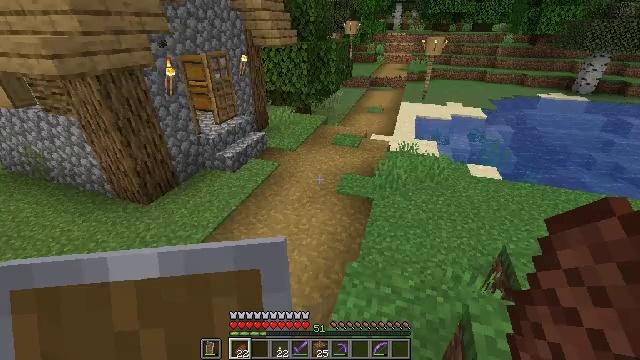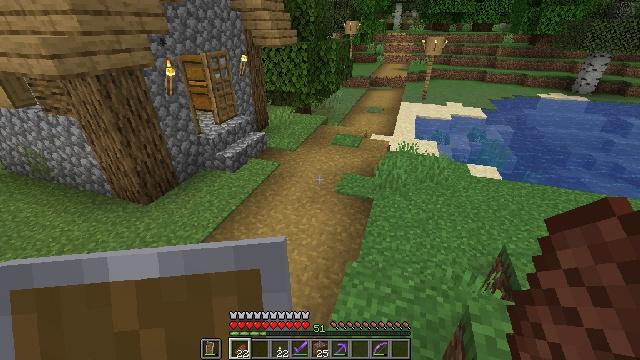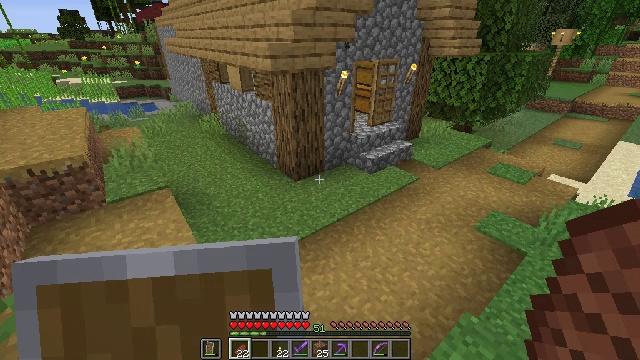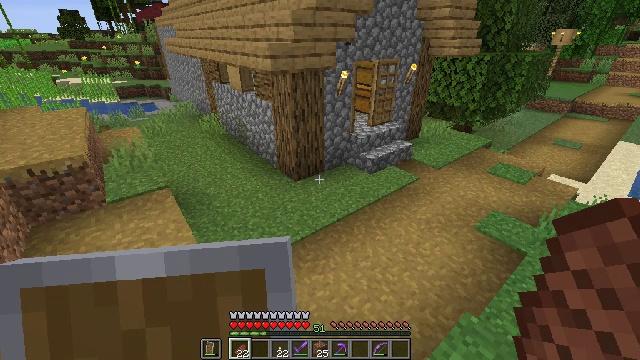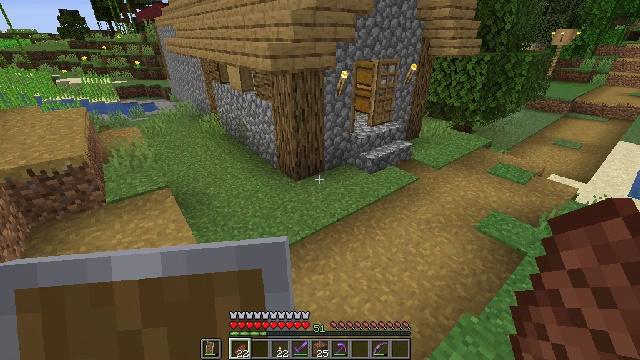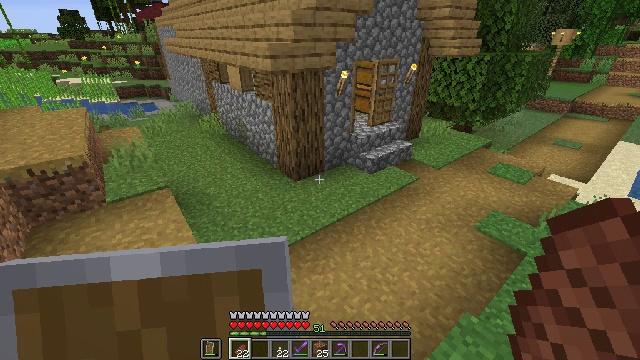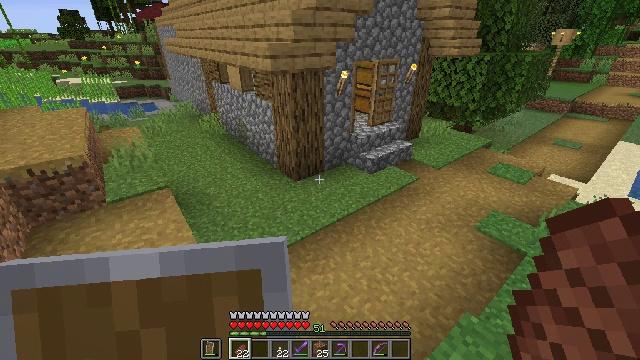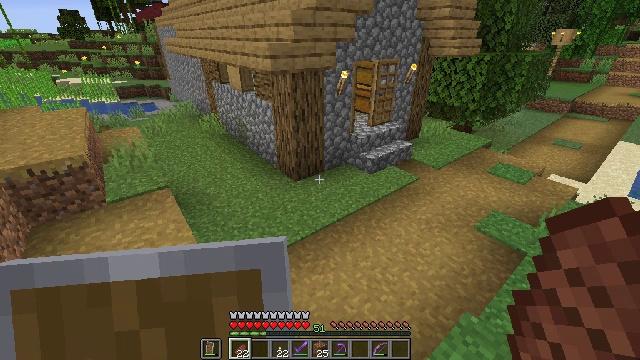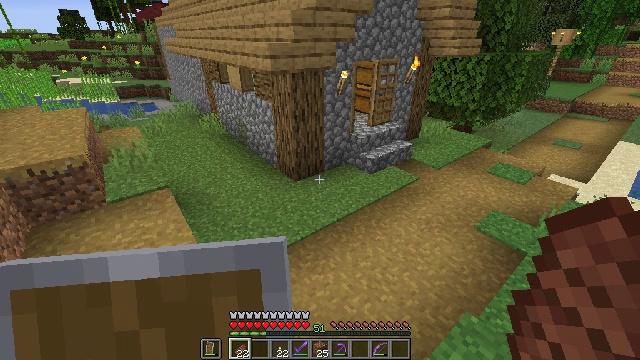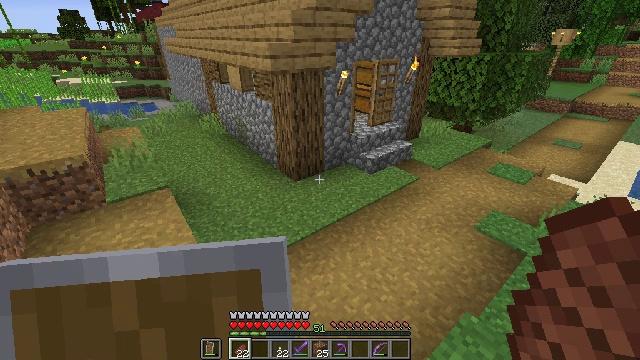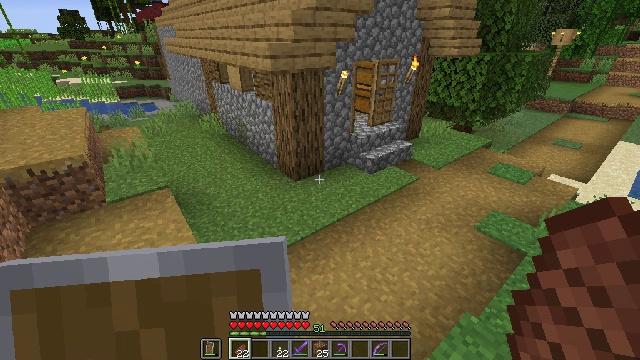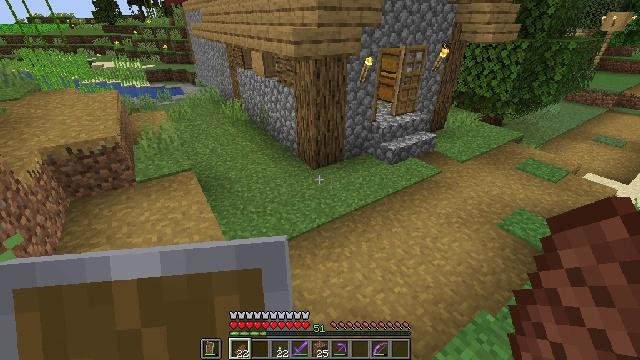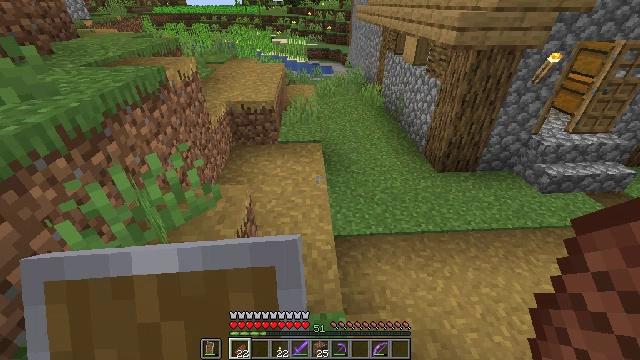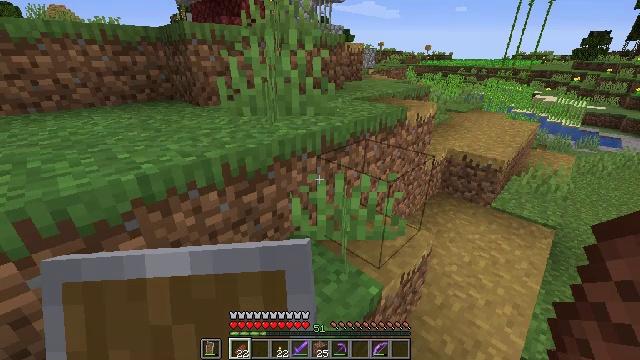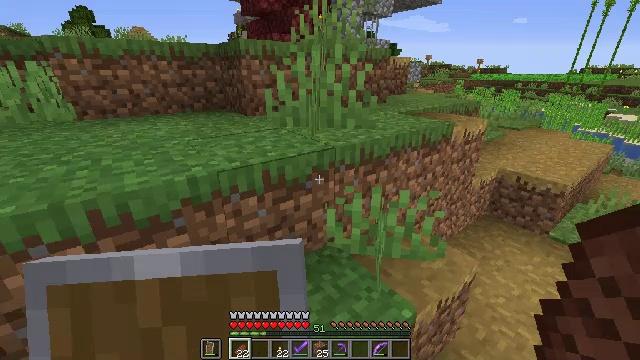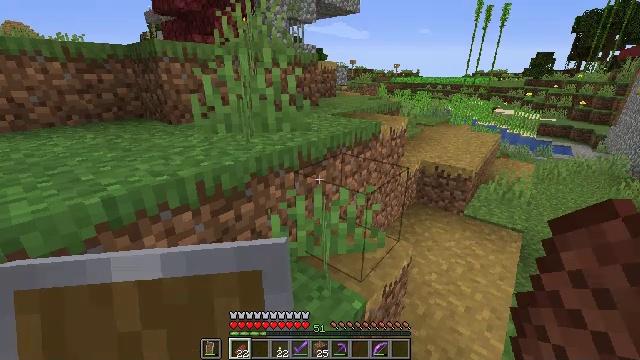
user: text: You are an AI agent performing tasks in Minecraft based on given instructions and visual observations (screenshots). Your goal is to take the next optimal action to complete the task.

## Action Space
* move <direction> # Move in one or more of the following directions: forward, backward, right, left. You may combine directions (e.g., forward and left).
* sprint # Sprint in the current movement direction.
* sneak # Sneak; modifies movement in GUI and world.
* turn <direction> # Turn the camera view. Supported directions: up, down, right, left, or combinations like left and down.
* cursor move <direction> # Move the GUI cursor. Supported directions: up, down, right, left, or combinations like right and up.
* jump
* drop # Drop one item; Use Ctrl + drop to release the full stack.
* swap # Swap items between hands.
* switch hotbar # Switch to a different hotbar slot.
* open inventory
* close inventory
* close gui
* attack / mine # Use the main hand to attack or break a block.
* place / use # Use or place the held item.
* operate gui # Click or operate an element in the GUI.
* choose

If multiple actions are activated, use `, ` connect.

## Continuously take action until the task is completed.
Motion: motion action
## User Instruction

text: Retrieve the ender chest safely.
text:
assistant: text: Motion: no_op
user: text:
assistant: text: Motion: turn left and up
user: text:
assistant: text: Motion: no_op
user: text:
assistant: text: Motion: no_op
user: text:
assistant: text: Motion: no_op
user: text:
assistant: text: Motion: no_op
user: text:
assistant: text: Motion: no_op
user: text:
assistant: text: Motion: no_op
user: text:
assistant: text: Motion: no_op
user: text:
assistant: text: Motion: no_op
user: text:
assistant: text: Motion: turn left and down
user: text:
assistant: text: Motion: turn left and down
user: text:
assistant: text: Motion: turn left and up
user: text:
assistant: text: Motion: turn left and up
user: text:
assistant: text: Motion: turn right
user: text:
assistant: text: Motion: turn right and down
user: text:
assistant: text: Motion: move forward and move right, turn right and down
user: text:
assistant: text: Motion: move forward and move right, turn right
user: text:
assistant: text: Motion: move forward and move right
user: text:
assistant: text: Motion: move forward and move right
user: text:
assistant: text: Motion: move forward and move right
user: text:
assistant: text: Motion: move forward and move right
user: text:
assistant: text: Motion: move forward and move right, turn right and up
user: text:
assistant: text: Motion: move forward and move right, turn right and up
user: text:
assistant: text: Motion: move forward and move right, turn right and up
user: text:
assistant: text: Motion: move forward and move right, turn right and up
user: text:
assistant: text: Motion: move forward and move right
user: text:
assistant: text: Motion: move forward and move right
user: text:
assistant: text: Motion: move forward and move right, turn right
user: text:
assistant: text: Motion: move forward and move right